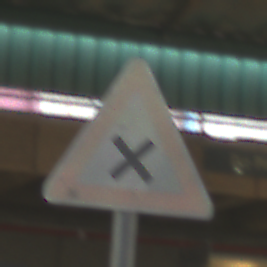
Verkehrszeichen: KreuzungOderEinmuendung
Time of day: MorningAfternoon
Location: Roofed (Special)
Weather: NotSpecified
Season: NotSpecified
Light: Artificial